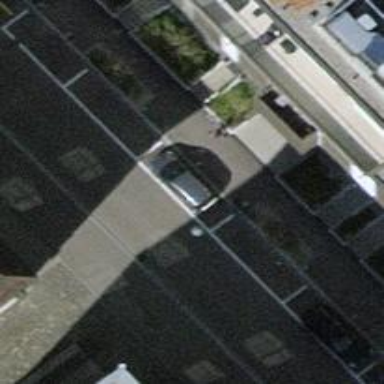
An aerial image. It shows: Parking lane area.